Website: lowes
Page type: review-order
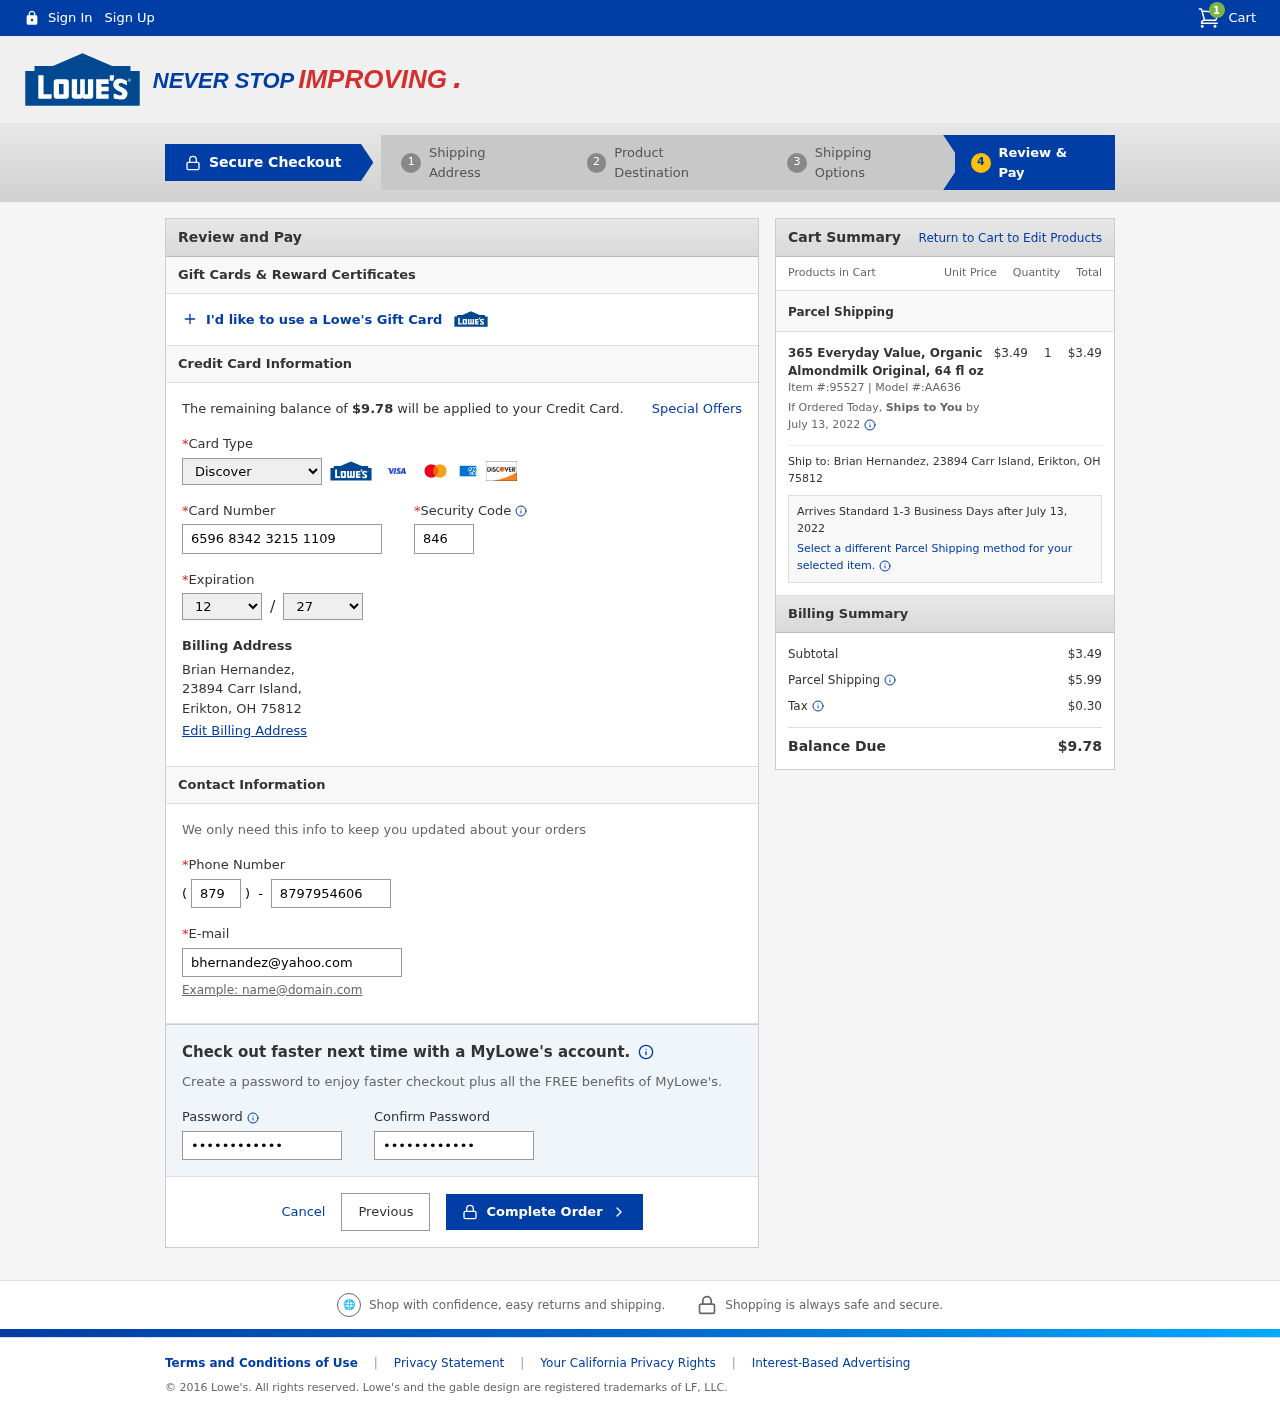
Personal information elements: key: PII_CARD_CVV
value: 846
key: PII_CARD_EXPIRY_MONTH
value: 12
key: PII_CARD_EXPIRY_YEAR
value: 27
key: PII_CARD_NUMBER
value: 6596 8342 3215 1109
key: PII_CARD_TYPE
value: Discover
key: PII_CITY
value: Erikton
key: PII_EMAIL
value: bhernandez@yahoo.com
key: PII_FULLNAME
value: Brian Hernandez,
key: PII_PHONE
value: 8797954606
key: PII_PHONE_AREA
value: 879
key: PII_POSTCODE
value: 75812
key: PII_STATE_ABBR
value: OH
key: PII_STREET
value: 23894 Carr Island,
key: PII_FULLNAME2
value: Brian Hernandez
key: PII_STREET2
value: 23894 Carr Island
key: PII_CITY_STATE_ZIP2
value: Erikton, OH 75812
Product elements: key: PRODUCT1_NAME
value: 365 Everyday Value, Organic Almondmilk Original, 64 fl oz
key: PRODUCT1_PRICE
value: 3.49
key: PRODUCT1_QUANTITY
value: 1
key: PRODUCT1_ITEM_NUMBER
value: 95527
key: PRODUCT1_MODEL_NUMBER
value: AA636
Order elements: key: ORDER_NUM_ITEMS
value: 1
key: ORDER_TOTAL
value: $9.78
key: ORDER_SHIPPING_DATE
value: July 13, 2022
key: ORDER_SUBTOTAL
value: $3.49
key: ORDER_SHIPPING_DATE2
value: July 13, 2022
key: ORDER_SUBTOTAL2
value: $3.49
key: ORDER_SHIPPING_COST
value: $5.99
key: ORDER_TAX
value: $0.30